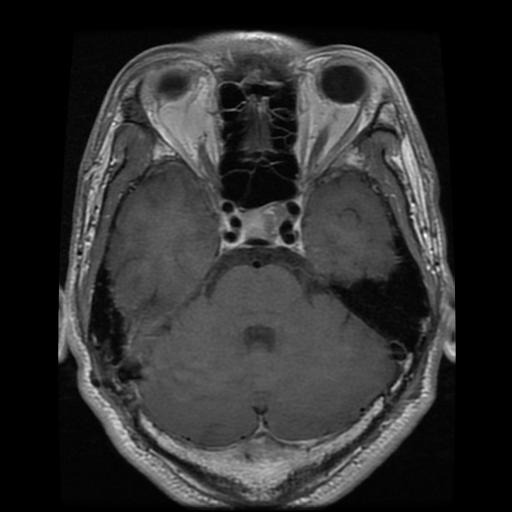
Label: pituitary